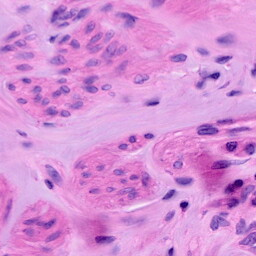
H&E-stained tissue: Ovarian